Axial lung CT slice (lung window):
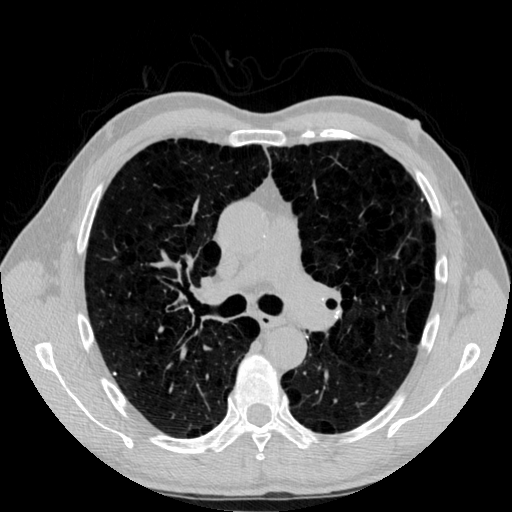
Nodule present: no